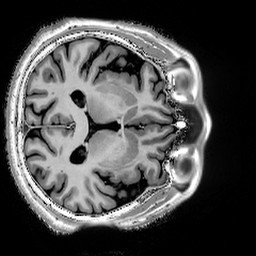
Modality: T1w
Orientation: axial
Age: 56
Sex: male
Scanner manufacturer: siemens
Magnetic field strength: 3 T
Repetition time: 5 s
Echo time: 0.00298 s